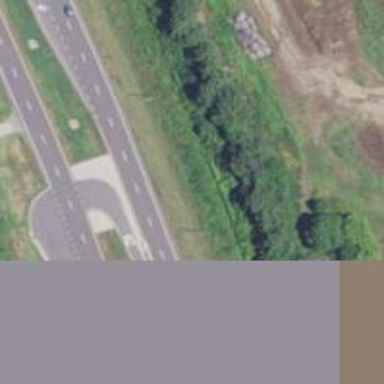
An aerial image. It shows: Trunk link highway.